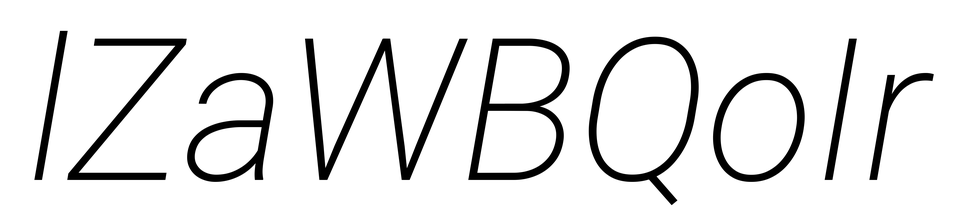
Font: Roboto-Italic_ExtraLight_Italic